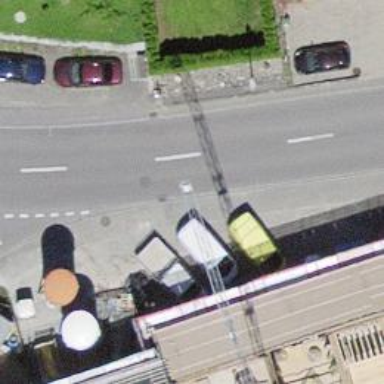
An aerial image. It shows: Bus stop with platform for public transport.